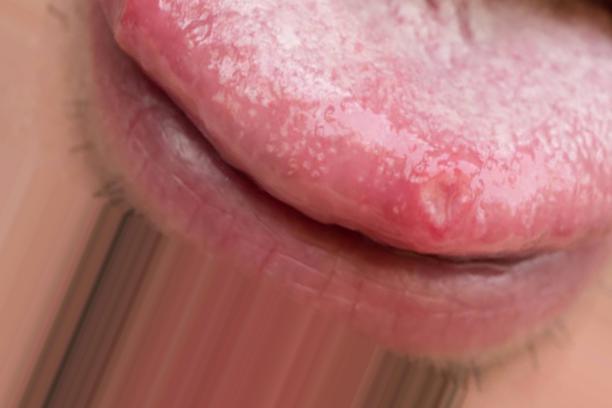
Condition: Mouth Ulcer